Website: bh-photo
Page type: billing-address
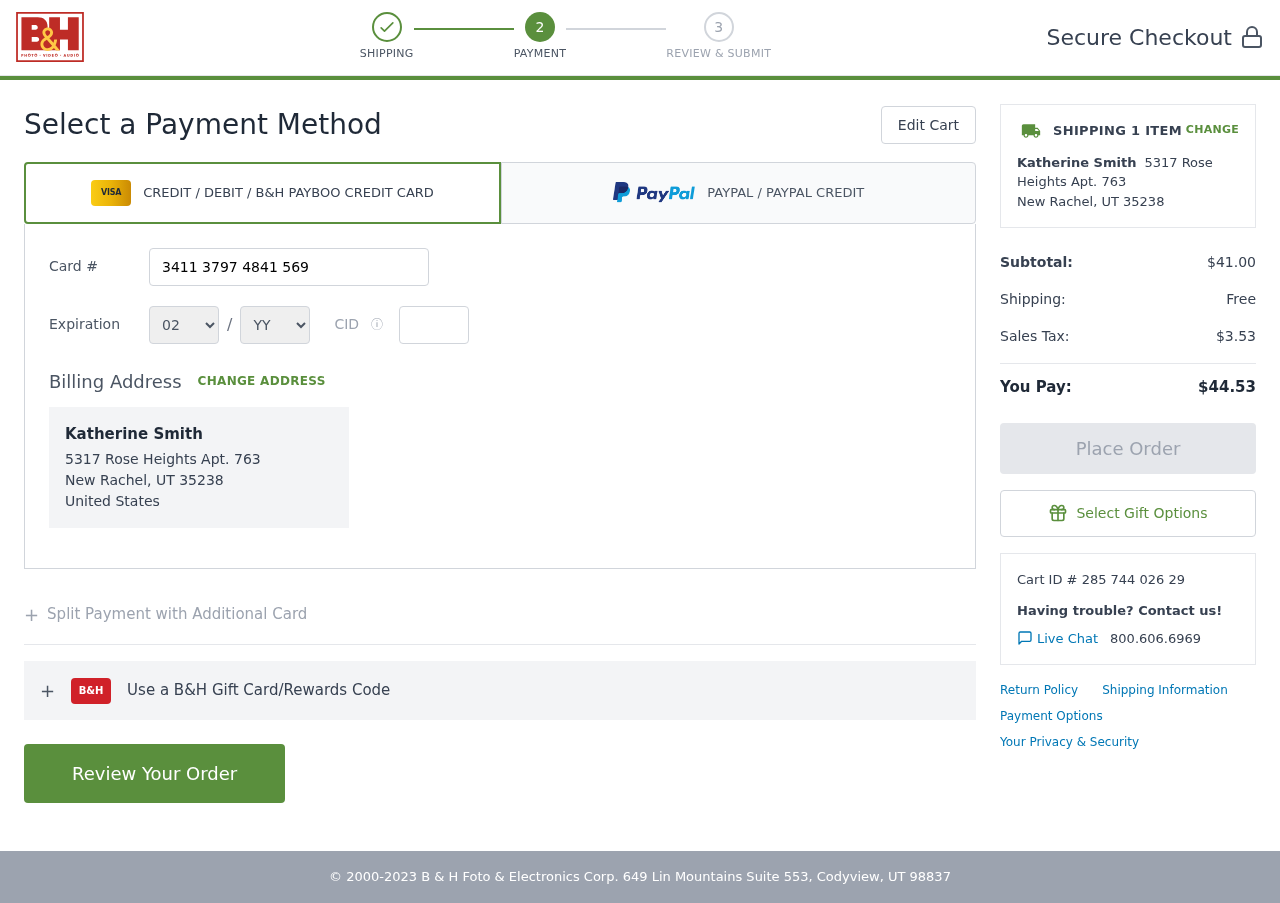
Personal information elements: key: PII_CARD_CVV
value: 5757
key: PII_CARD_EXPIRY_MONTH
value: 02
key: PII_CARD_EXPIRY_YEAR
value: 26
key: PII_CARD_NUMBER
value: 3411 3797 4841 569
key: PII_CITY_STATE_ZIP
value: New Rachel, UT 35238
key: PII_COUNTRY
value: United States
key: PII_FULLNAME
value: Katherine Smith
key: PII_STREET
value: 5317 Rose Heights Apt. 763
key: PII_FULLNAME2
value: Katherine Smith
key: PII_CITY
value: New Rachel
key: PII_STATE_ABBR
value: UT
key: PII_POSTCODE
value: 35238
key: PII_POSTCODE_FULL
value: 35238
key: PII_CITY_STATE
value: New Rachel, UT
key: PII_POSTCODE_NUMERIC
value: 35238
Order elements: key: ORDER_NUM_ITEMS
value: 1
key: ORDER_SUBTOTAL
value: $41.00
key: ORDER_SHIPPING_COST
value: Free
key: ORDER_TAX
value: $3.53
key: ORDER_TOTAL
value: $44.53
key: ORDER_ID
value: Cart ID # 285 744 026 29